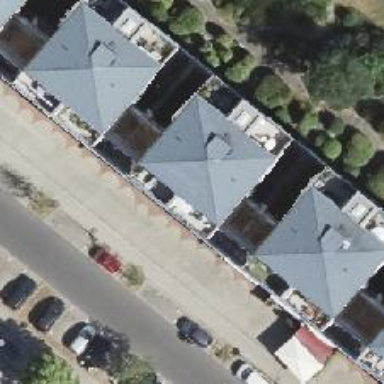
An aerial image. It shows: Image showing building with apartments.